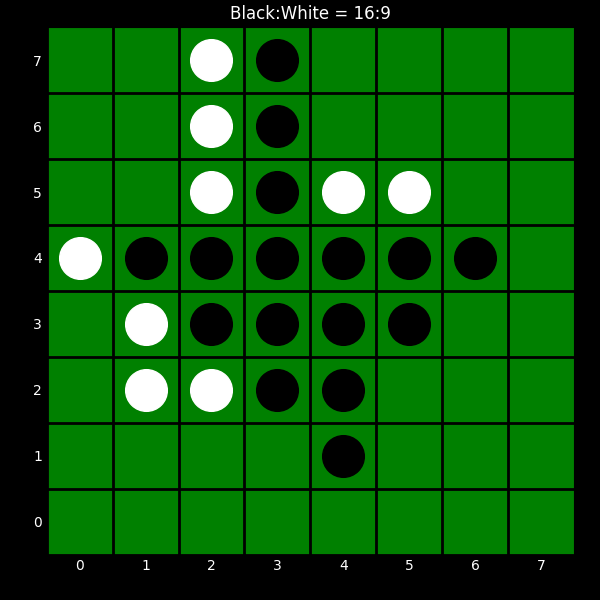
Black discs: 16
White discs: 9